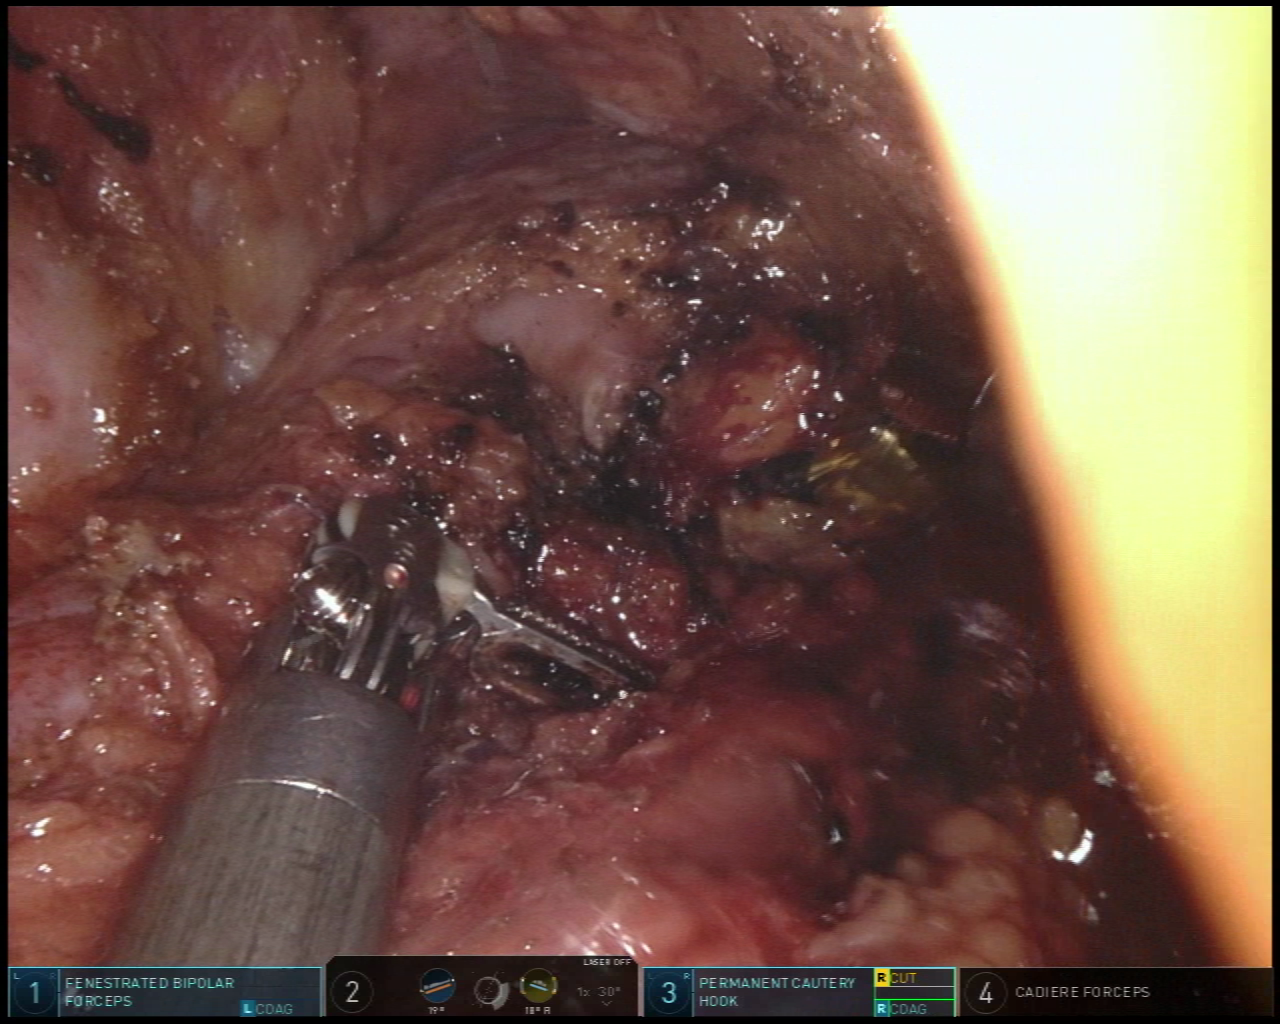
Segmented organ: vesicular_glands
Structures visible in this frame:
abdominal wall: no
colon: no
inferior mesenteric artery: no
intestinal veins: no
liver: no
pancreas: no
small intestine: no
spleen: no
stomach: no
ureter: no
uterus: no
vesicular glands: yes